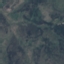
Land use / land cover: HerbaceousVegetation